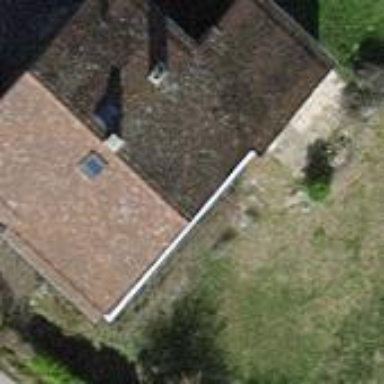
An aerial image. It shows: Simple house.